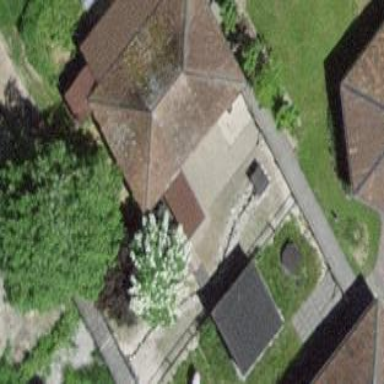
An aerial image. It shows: Building with hipped roof made of roof tiles.